Interaction volume radius: 5 \u00c5
Interaction volume height: 35 \u00c5
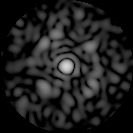
Disorder parameter: 0.7648